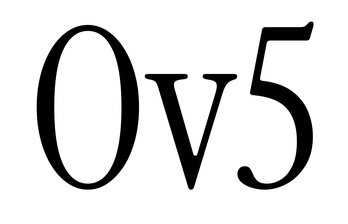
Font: InstrumentSerif-Regular